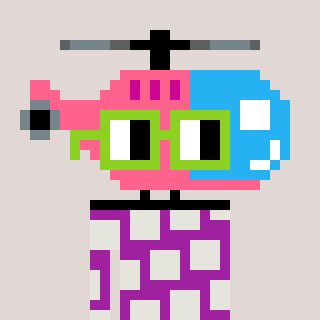
a pixel art character with square light green glasses, a helicopter-shaped head and a magenta-colored body on a warm background